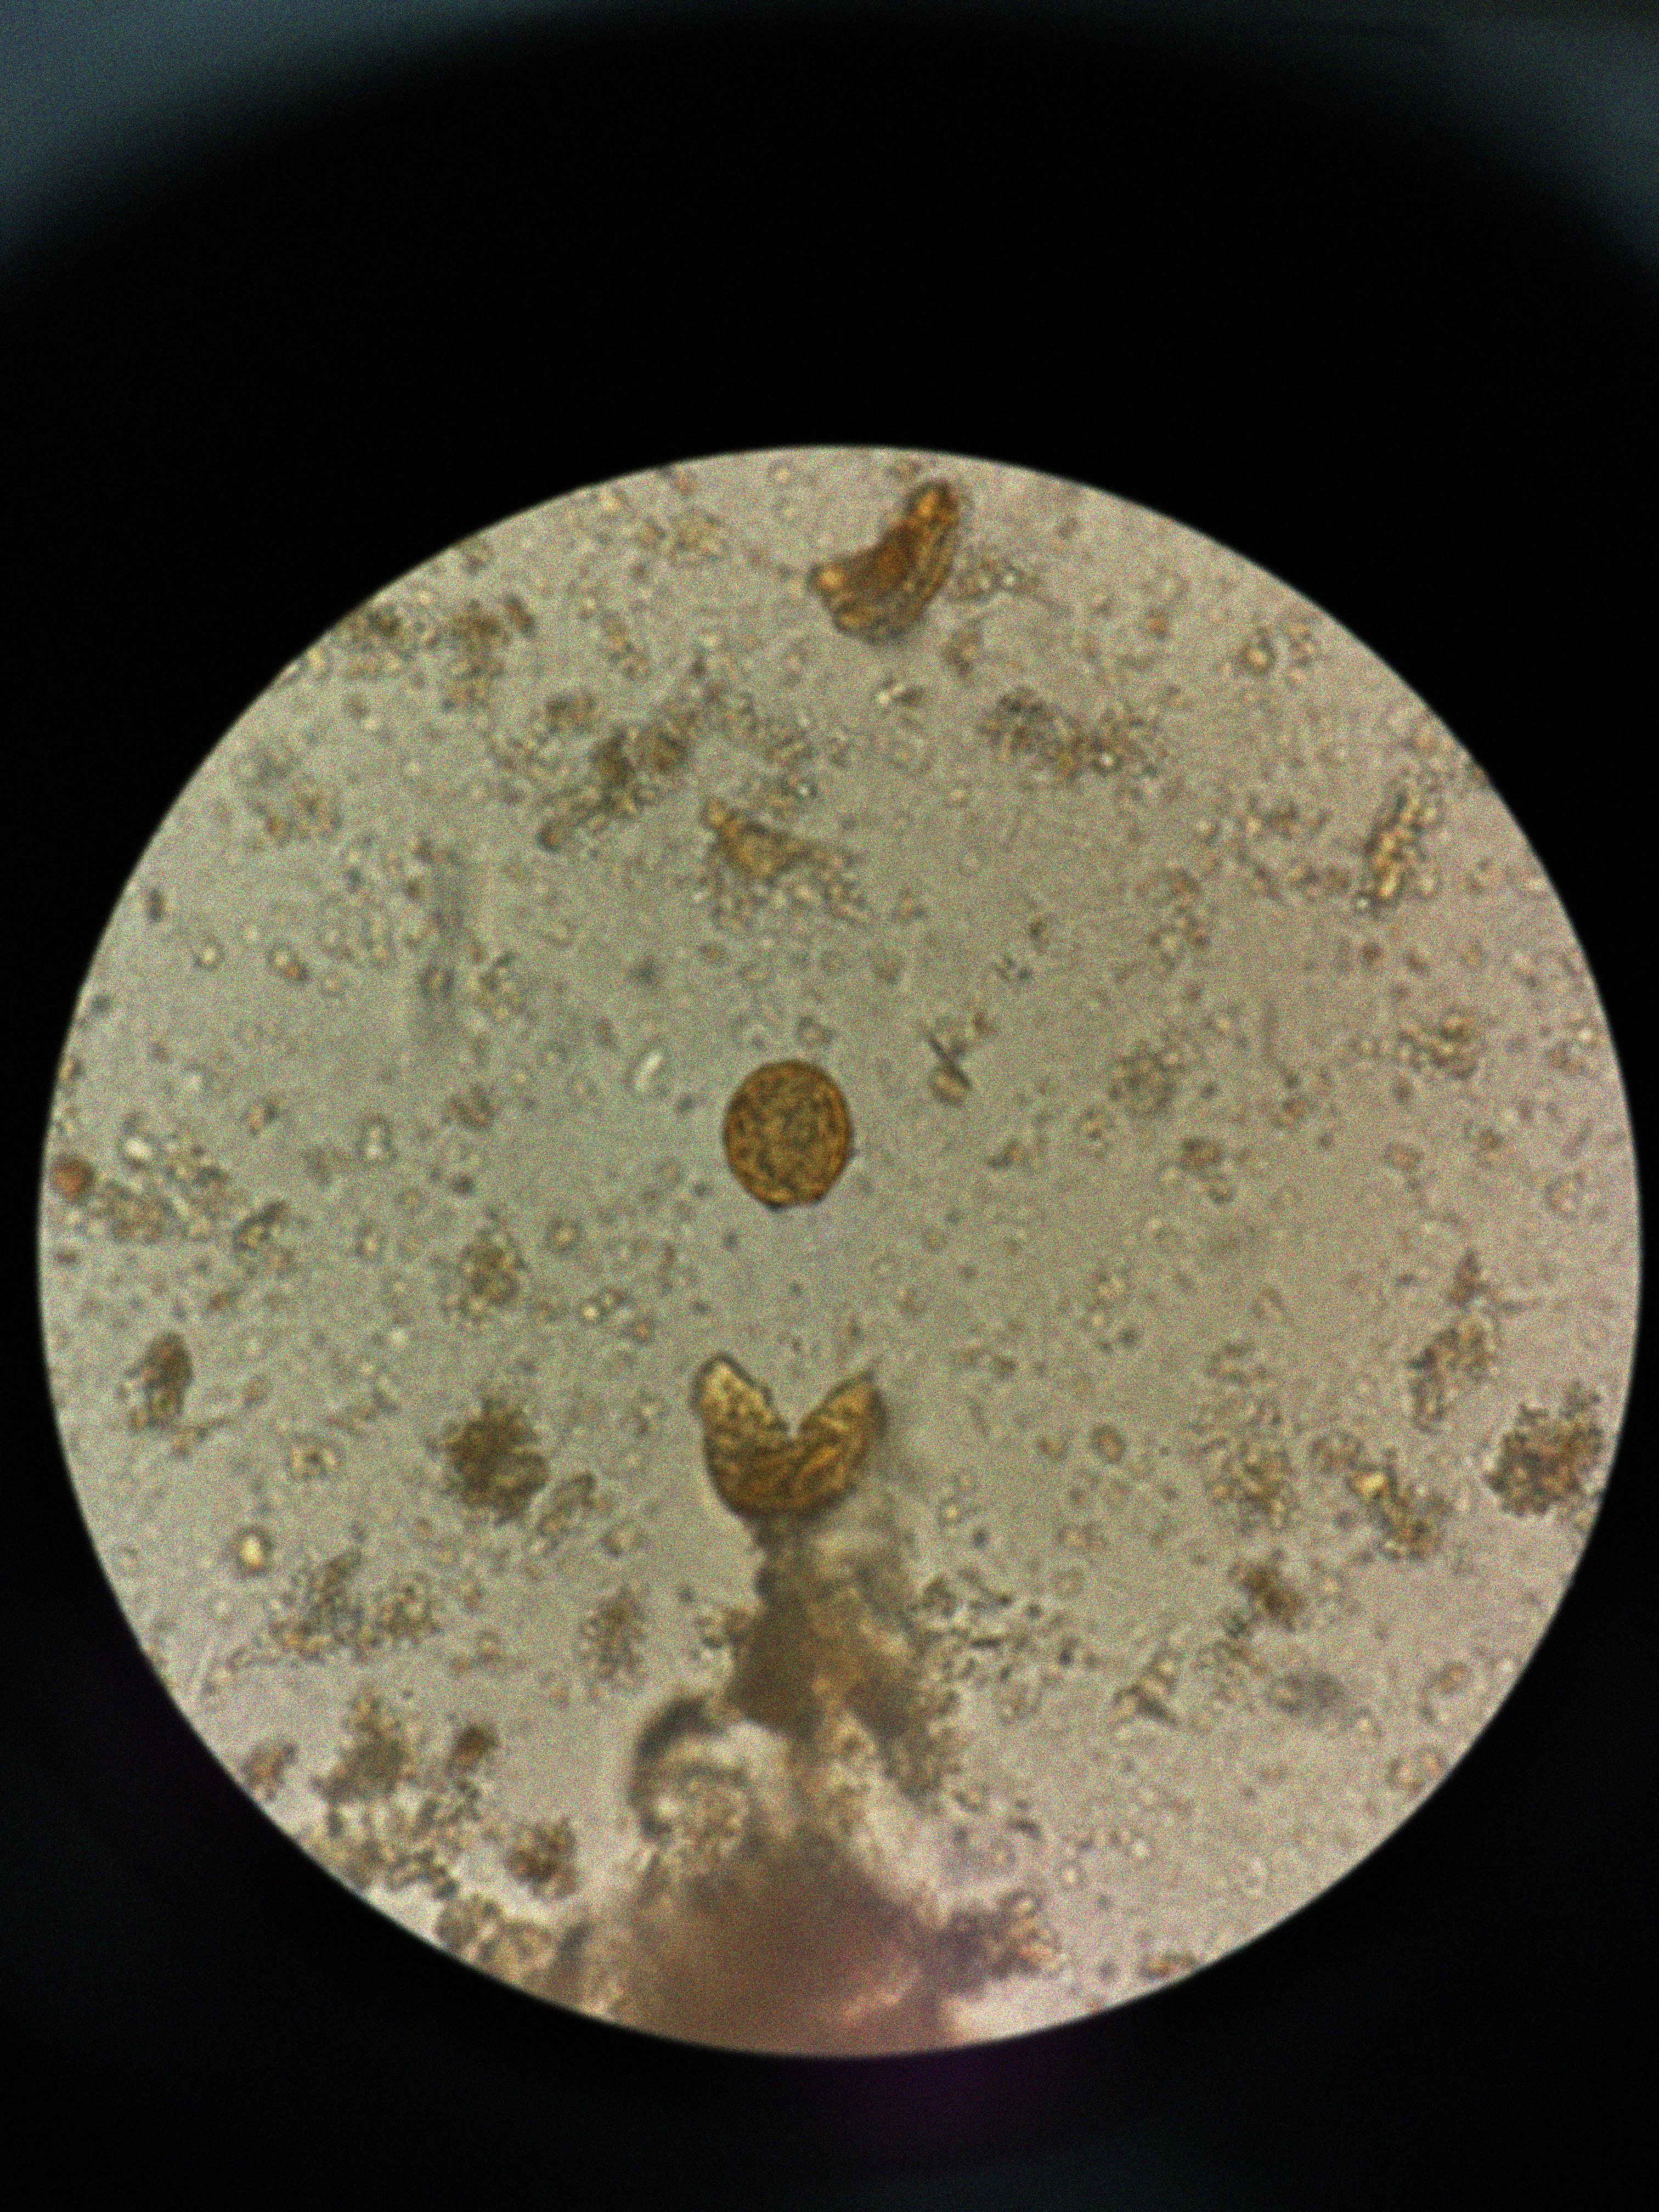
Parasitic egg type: Ascaris lumbricoides